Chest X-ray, AP view. Patient: 57 years old, sex M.
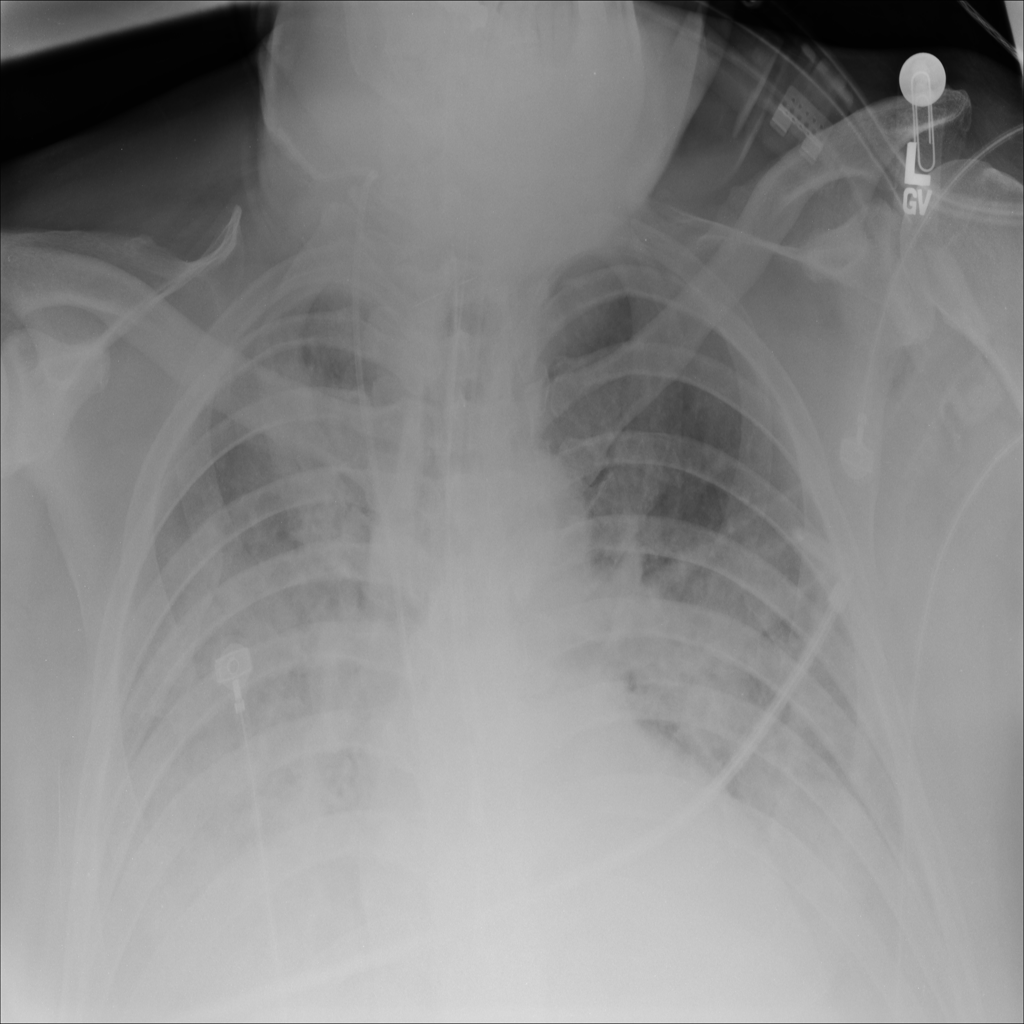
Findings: No Finding